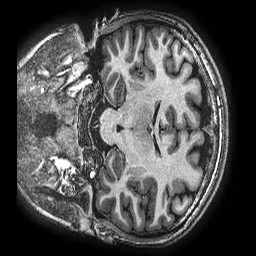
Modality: T1w
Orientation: coronal
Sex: female
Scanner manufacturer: ge
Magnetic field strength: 3 T
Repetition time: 0.00766 s
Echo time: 0.003476 s